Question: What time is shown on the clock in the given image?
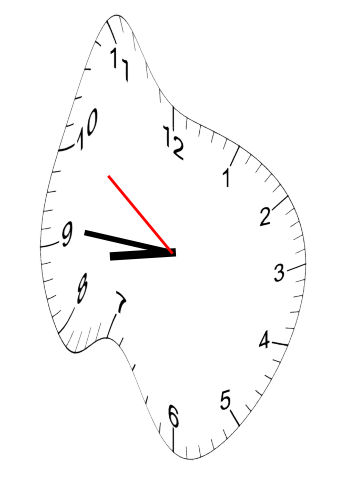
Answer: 08:45:51